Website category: auto
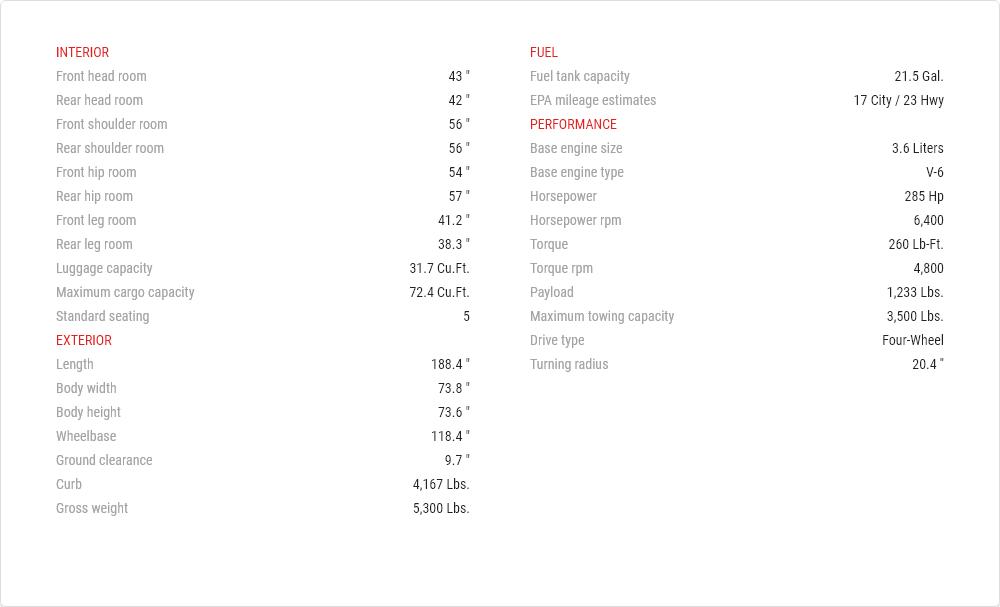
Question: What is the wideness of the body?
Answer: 73.8 "

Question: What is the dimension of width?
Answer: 73.8 "

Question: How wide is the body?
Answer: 73.8 "

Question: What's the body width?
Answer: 73.8 "

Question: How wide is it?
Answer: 73.8 "

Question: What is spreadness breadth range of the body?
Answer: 73.8 "

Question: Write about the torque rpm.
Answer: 4,800

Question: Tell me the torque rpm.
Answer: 4,800

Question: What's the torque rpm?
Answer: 4,800

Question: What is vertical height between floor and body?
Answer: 9.7 "

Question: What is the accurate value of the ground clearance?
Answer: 9.7 "

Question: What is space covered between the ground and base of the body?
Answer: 9.7 "

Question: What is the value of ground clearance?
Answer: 9.7 "

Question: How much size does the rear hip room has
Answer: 57 "

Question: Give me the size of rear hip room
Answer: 57 "

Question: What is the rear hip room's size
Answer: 57 "

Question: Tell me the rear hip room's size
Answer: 57 "

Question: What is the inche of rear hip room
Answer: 57 "

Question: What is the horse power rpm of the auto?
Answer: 6,400

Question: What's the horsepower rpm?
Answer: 6,400

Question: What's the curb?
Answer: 4,167 lbs.

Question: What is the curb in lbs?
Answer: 4,167 lbs.

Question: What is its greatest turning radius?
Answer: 20.4 ''

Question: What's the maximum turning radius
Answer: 20.4 ''

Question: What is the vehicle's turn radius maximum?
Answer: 20.4 ''

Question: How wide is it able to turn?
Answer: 20.4 ''

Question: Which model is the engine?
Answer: V-6

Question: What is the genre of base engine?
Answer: V-6

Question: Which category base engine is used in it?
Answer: V-6

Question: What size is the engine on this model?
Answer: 3.6 liters

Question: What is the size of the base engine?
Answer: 3.6 liters

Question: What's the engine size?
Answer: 3.6 liters

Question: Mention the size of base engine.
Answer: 3.6 liters

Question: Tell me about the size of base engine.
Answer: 3.6 liters

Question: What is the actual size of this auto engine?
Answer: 3.6 liters

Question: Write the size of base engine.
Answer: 3.6 liters

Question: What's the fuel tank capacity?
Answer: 21.5 gal.

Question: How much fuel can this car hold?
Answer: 21.5 gal.

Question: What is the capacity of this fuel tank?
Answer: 21.5 gal.

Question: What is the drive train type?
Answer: four-wheel

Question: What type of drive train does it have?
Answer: four-wheel

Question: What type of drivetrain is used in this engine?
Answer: four-wheel

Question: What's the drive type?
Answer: four-wheel

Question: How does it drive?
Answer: four-wheel

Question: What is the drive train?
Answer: four-wheel

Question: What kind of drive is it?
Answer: four-wheel

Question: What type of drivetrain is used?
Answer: four-wheel

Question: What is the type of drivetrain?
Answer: four-wheel

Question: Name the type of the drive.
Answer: four-wheel

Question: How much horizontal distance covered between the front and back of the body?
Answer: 118.4 "

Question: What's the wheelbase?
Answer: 118.4 "

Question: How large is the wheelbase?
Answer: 118.4 "

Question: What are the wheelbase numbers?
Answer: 118.4 "

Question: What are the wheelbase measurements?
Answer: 118.4 "

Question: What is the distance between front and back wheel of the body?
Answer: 118.4 "

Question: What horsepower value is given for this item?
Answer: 285 hp

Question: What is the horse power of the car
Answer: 285 hp

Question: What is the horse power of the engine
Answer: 285 hp

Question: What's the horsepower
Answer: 285 hp

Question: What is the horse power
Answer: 285 hp

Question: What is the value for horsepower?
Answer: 285 hp

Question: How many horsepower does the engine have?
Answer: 285 hp

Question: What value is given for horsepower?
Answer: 285 hp

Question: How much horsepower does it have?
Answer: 285 hp